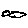
Label: cloud